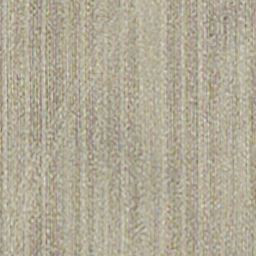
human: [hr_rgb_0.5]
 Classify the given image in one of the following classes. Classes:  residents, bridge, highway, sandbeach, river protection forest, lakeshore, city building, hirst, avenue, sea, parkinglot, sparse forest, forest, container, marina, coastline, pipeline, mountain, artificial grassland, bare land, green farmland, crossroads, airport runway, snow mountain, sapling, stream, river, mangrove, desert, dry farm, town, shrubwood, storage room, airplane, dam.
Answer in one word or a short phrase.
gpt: dry farm